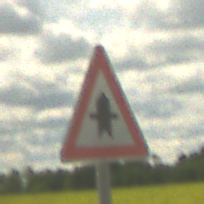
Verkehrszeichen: Vorfahrt
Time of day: Midday
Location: Outdoor (RoadRail)
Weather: PartlyCloudy
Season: NotSpecified
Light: Natural